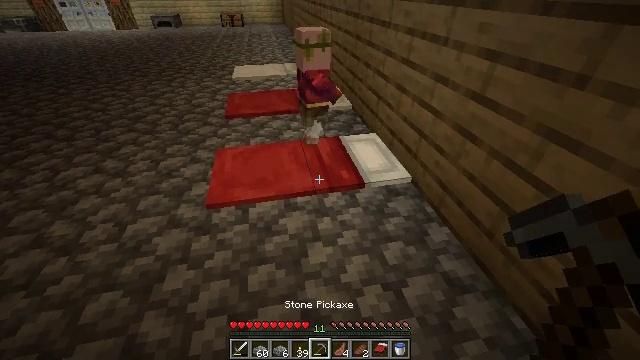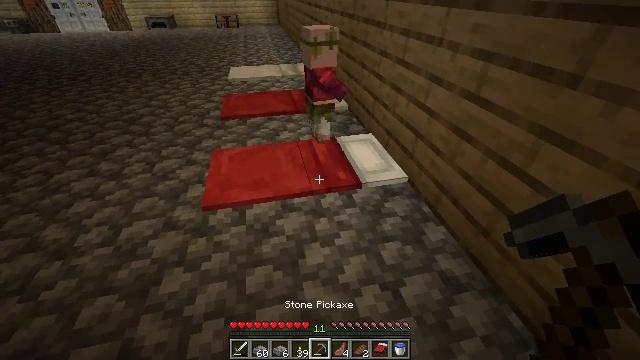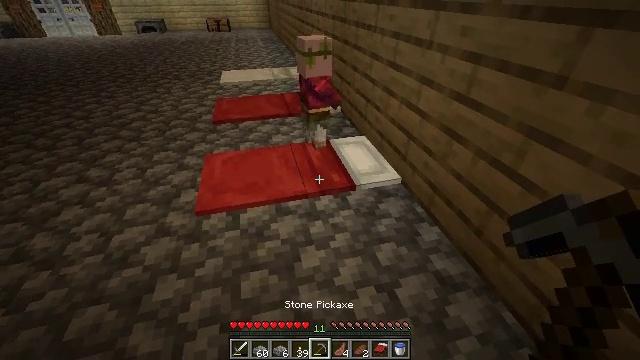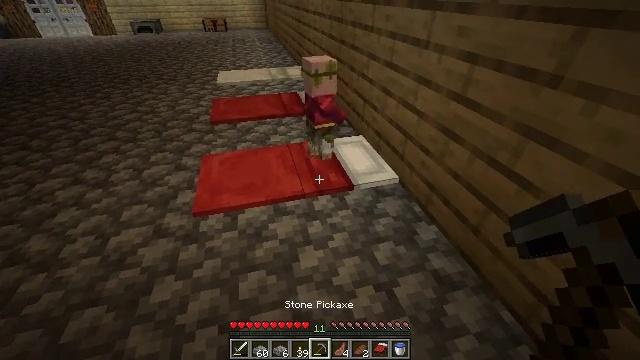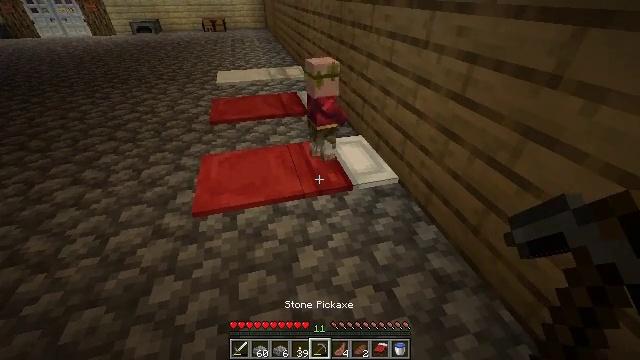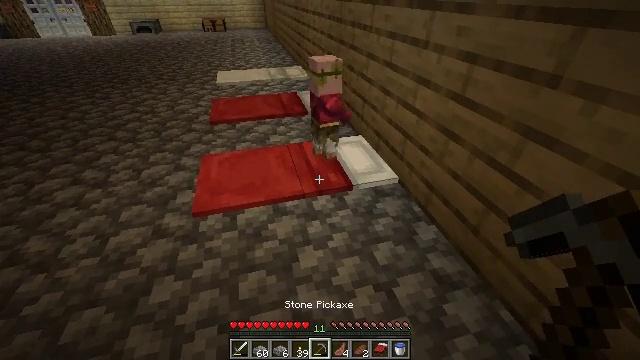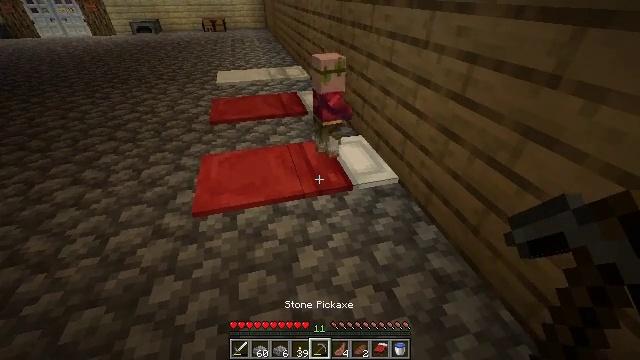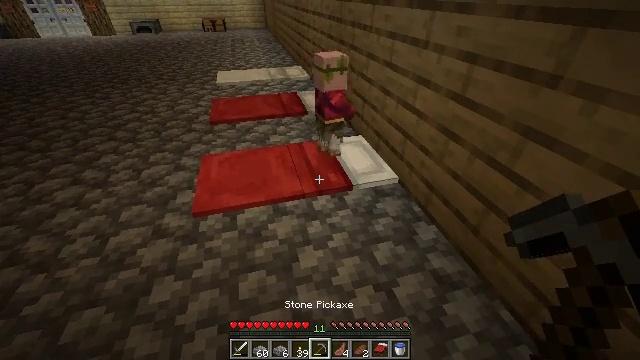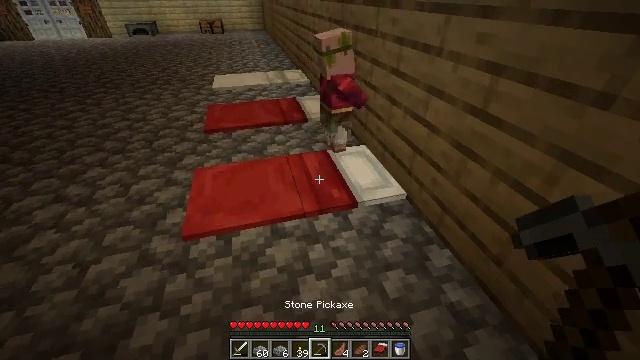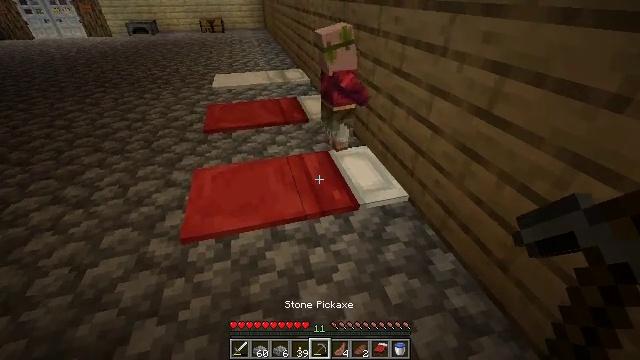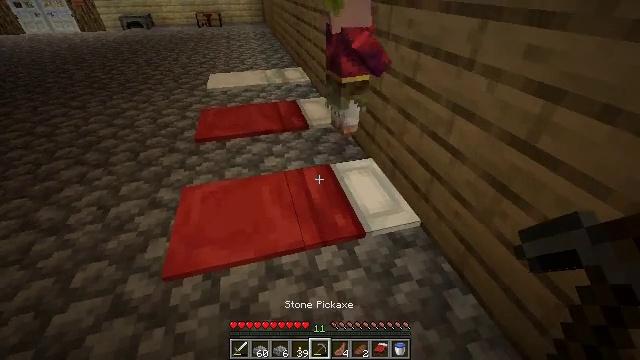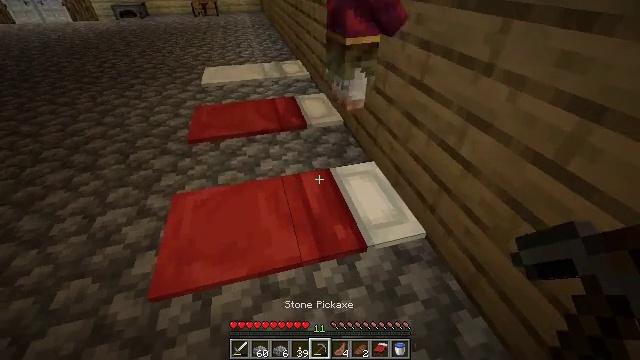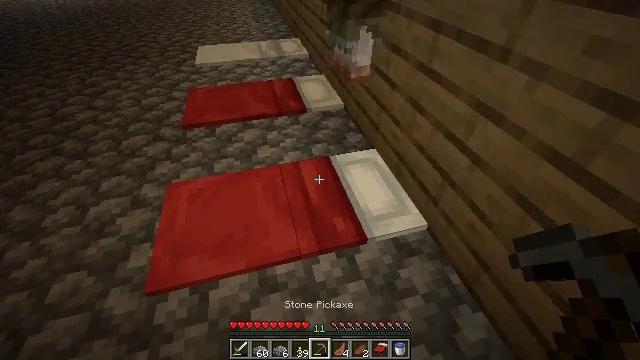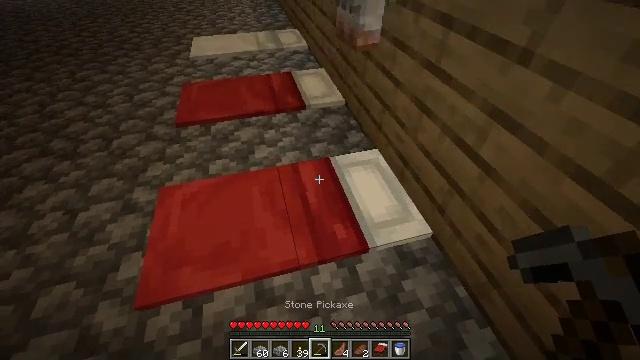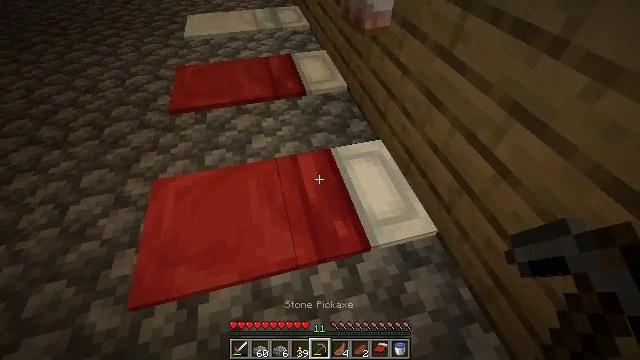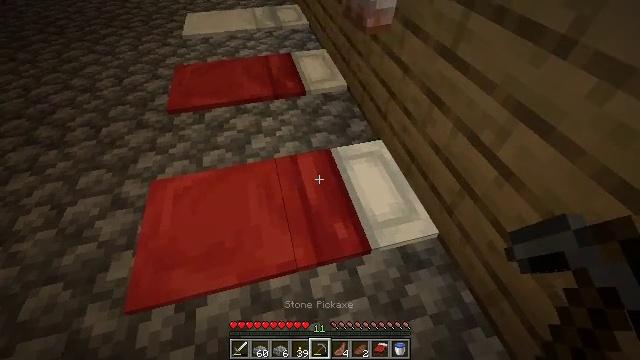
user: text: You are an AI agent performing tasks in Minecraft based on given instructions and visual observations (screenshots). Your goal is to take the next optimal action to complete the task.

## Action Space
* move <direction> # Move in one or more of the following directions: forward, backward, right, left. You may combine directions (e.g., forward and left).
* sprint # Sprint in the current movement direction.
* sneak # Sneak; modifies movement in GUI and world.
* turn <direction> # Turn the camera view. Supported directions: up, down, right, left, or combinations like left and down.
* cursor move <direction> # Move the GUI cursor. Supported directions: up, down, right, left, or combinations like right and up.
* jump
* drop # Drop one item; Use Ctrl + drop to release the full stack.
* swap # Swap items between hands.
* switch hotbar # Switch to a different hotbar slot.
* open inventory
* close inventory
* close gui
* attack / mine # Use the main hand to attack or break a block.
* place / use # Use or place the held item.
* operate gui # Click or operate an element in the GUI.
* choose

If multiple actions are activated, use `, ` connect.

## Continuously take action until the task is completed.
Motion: motion action
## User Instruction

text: Left click to break the red bed.
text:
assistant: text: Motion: no_op
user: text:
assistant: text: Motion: turn right
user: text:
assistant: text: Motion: no_op
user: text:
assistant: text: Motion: no_op
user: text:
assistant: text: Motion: no_op
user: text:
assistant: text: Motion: no_op
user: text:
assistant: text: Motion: move forward
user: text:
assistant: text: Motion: move forward
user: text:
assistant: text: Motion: move forward
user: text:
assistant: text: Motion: move forward, turn down
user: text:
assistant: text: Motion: move forward, turn down
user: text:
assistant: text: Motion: move forward, turn down
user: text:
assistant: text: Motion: turn down
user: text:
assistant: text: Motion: turn down
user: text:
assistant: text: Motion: no_op
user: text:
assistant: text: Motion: no_op
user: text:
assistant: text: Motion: no_op
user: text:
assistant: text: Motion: attack / mine
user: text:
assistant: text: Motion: attack / mine
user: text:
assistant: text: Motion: attack / mine
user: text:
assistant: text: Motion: attack / mine
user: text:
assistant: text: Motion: attack / mine
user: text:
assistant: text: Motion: attack / mine
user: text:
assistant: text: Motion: attack / mine
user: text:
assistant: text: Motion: attack / mine
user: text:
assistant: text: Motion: attack / mine
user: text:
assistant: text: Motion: attack / mine
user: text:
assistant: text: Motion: attack / mine
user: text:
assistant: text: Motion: attack / mine
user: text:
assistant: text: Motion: no_op